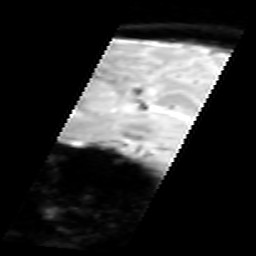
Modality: inplaneT2
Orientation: sagittal
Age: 25
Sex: female